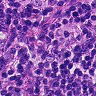
Metastatic tissue present: no